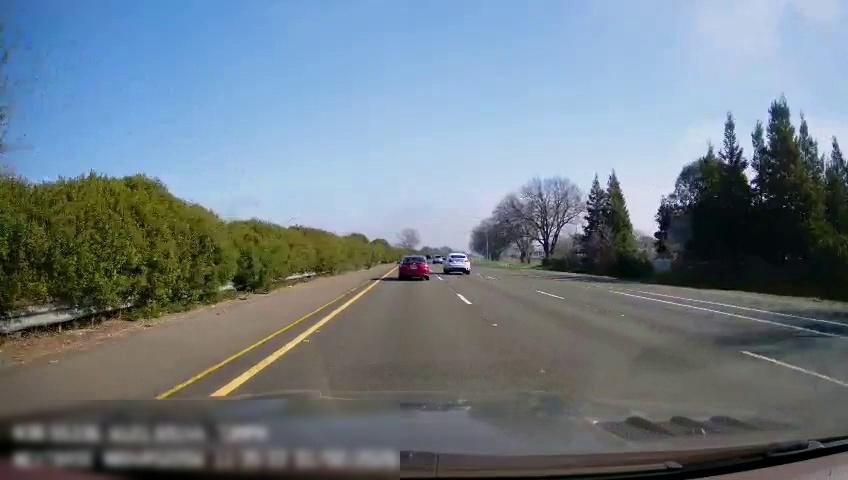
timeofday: Day
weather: Sunny
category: Drivable Space
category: Vehicles | Car
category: Vehicles | SUV
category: Vehicles | SUV
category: Lanes | Current Lane
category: Lanes | Current Lane
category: Lanes | Alternate Lane
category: Lanes | Alternate Lane
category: Lanes | Alternate Lane